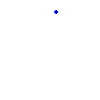
Particle: proton